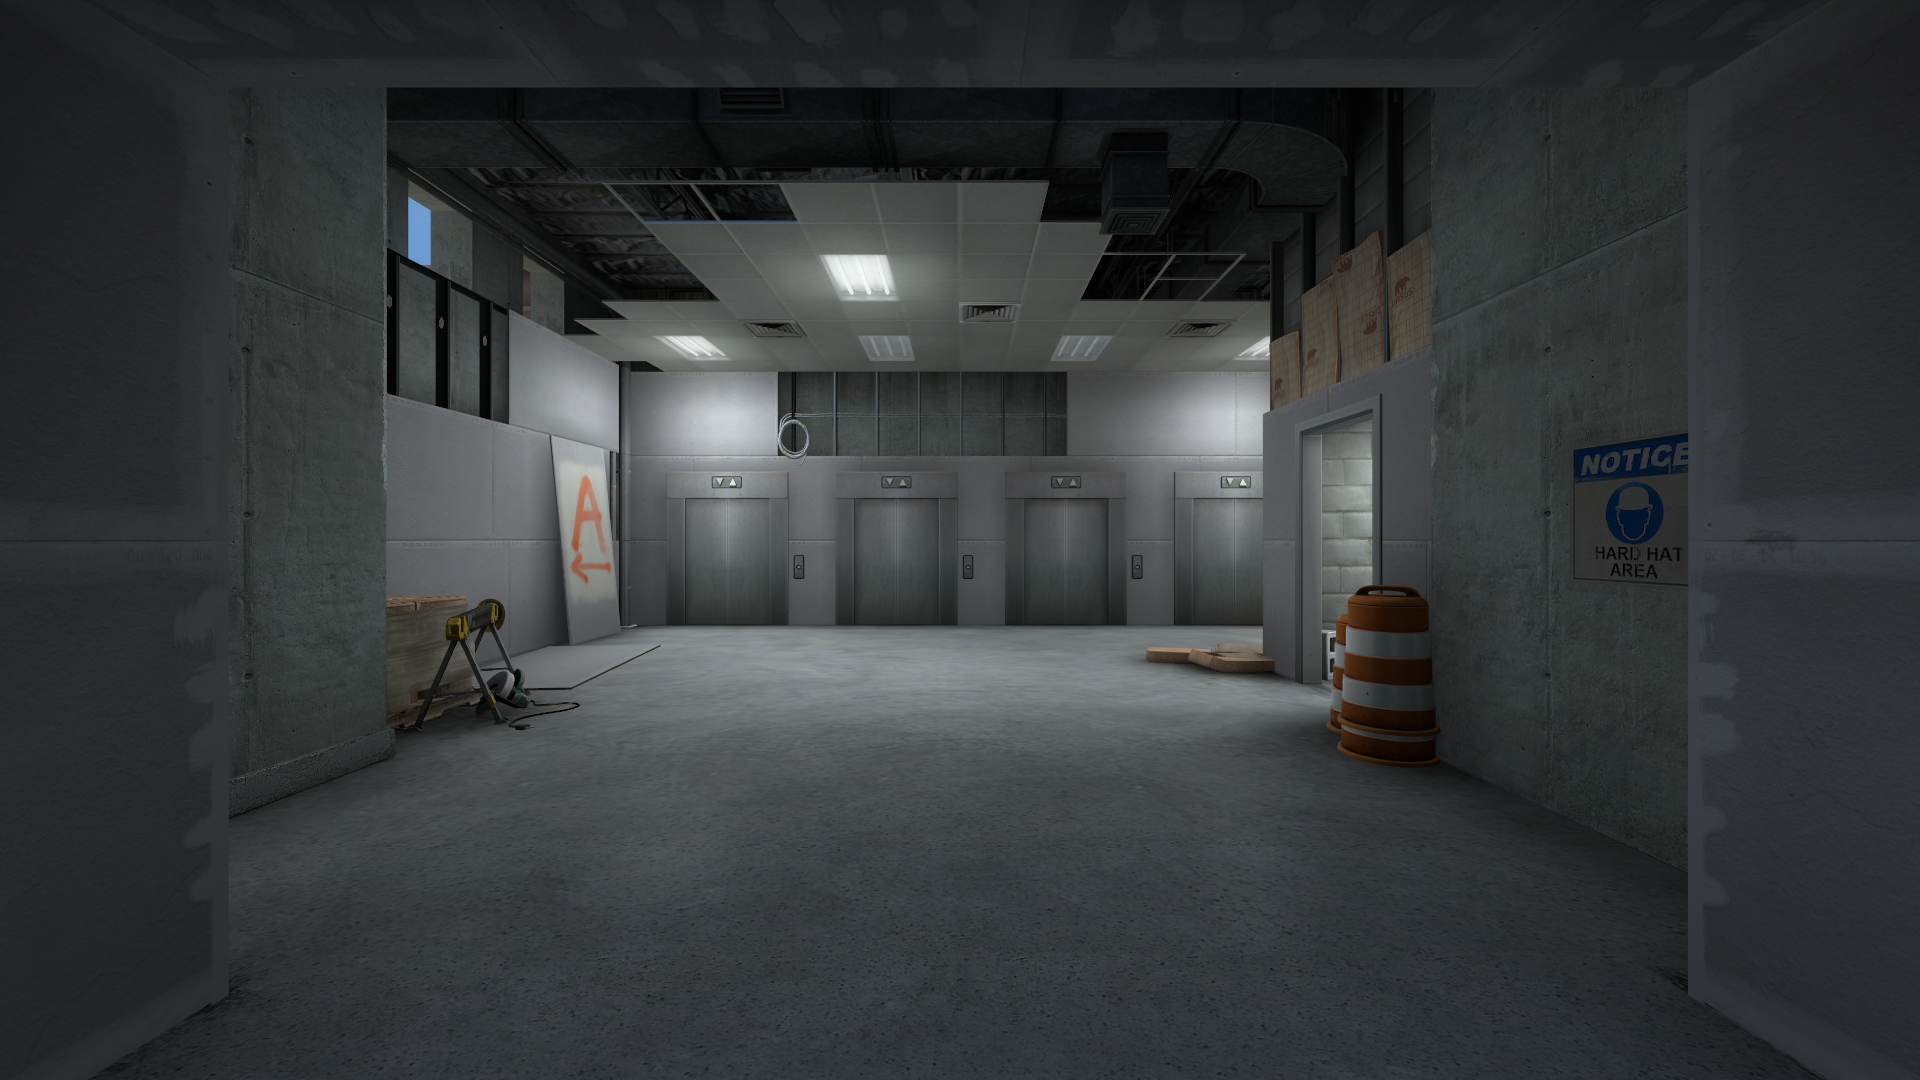
Map: de_vertigo